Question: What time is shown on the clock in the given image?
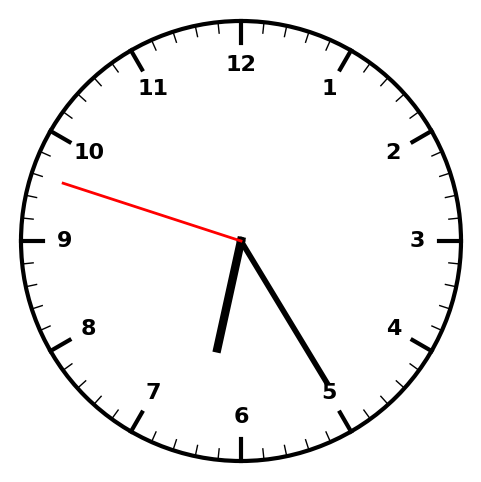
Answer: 06:24:48